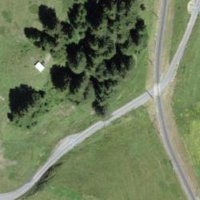
EUNIS habitat code: 23
Species observed at this site:
Campanula barbata